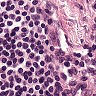
Metastatic tissue present: no